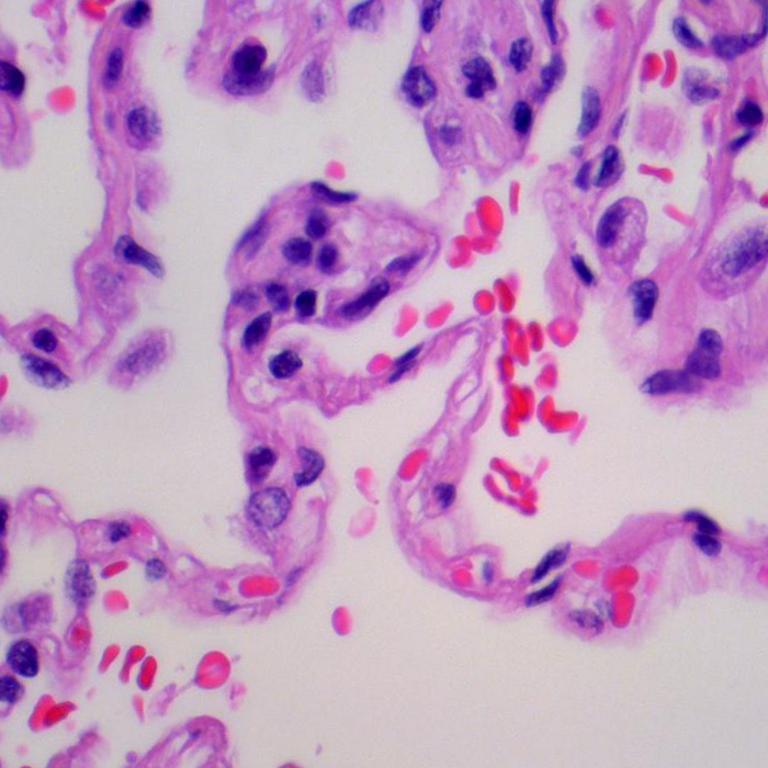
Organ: lung
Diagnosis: benign